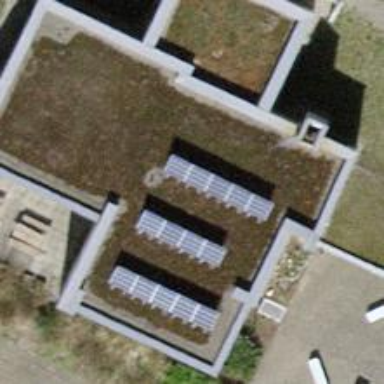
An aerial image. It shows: School building.